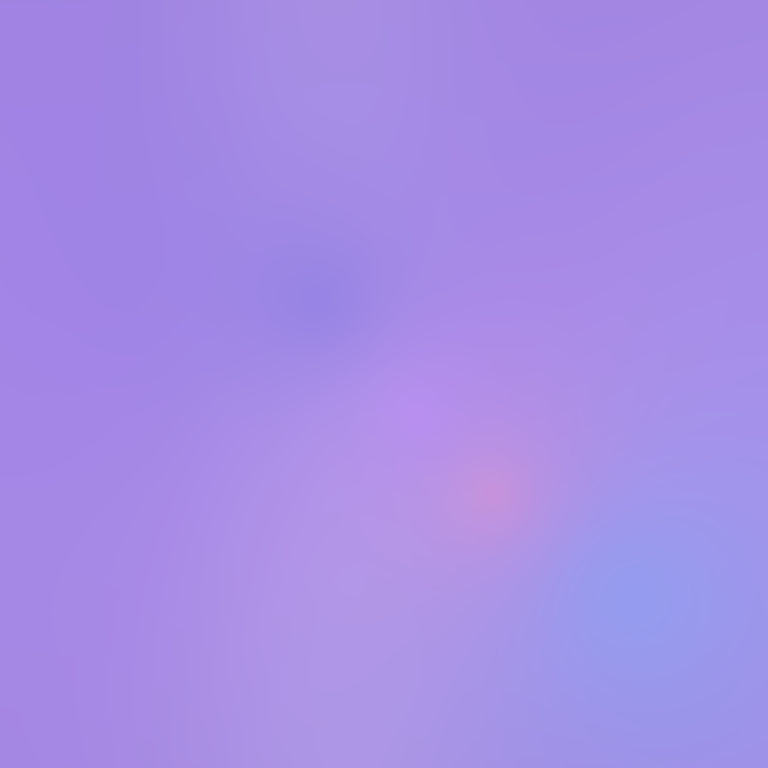
Abstract light effect, smooth gradient from soft lavender to gentle pink, serene atmosphere, diffuse glow, no room, no furniture, no objects.